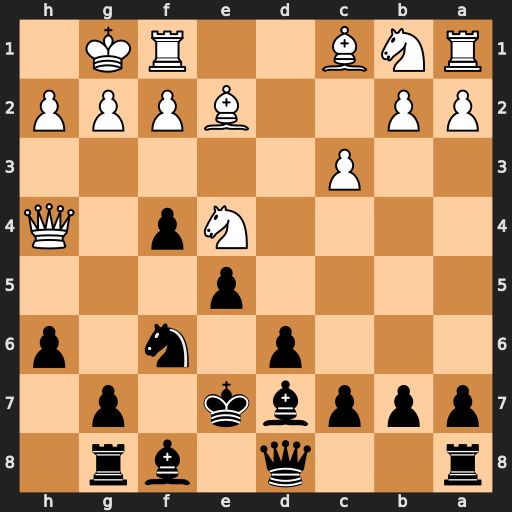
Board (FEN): r2q1br1/pppbk1p1/3p1n1p/4p3/4Np1Q/2P5/PP2BPPP/RNB2RK1
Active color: b
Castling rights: -
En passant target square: -
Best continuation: g5 Nxf6 gxh4